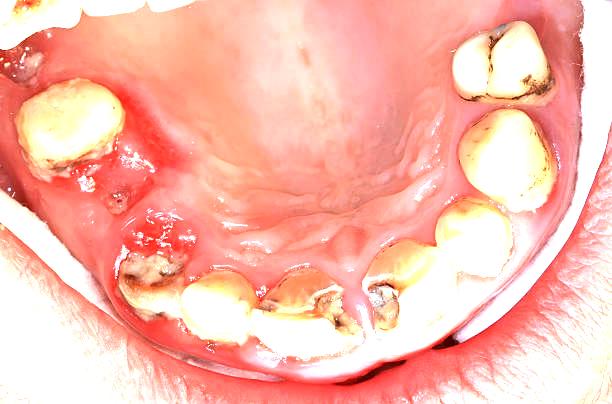
Condition: Gingivitis